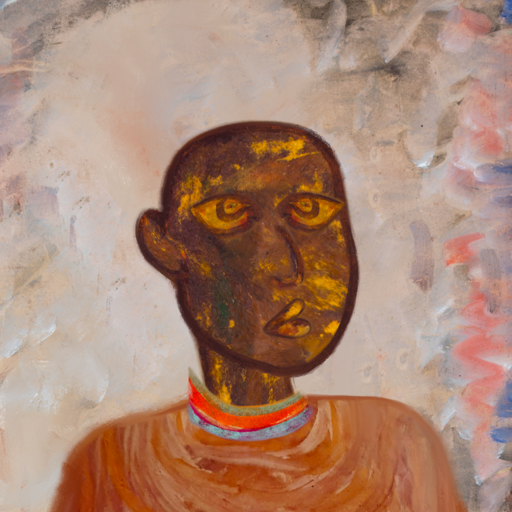
Background: Roy_Bahadur, Head And Neck Side: Comrade, Face Side: Comrade, Bust: Pious_Lady, Hair Side: Blank, Head Accessory: Blank, Second Necklace: Blank, Necklace: Sisters, Baby: Blank